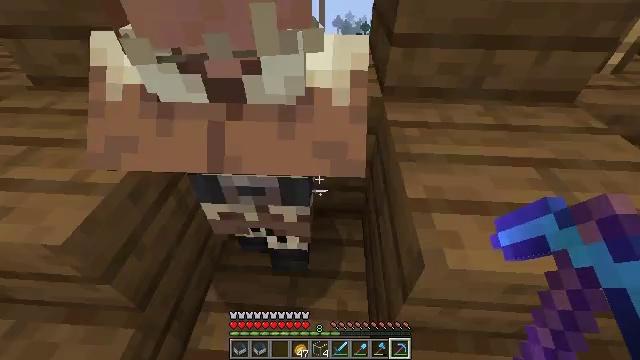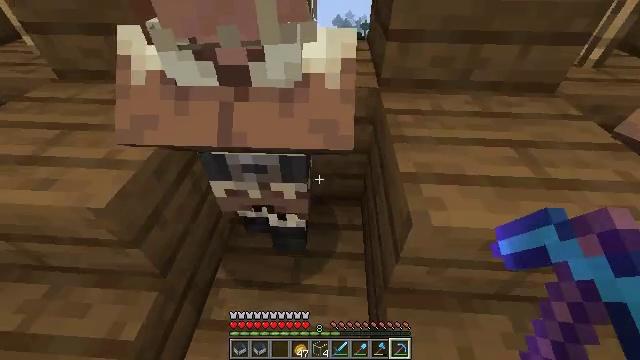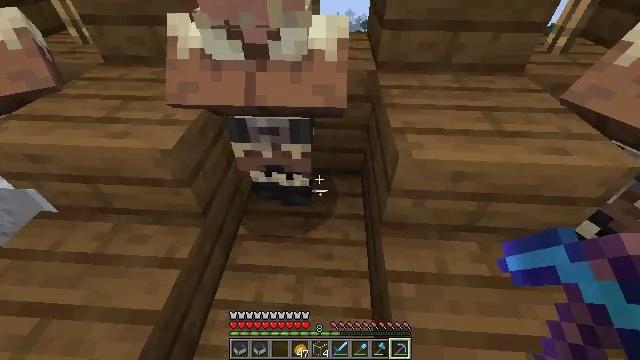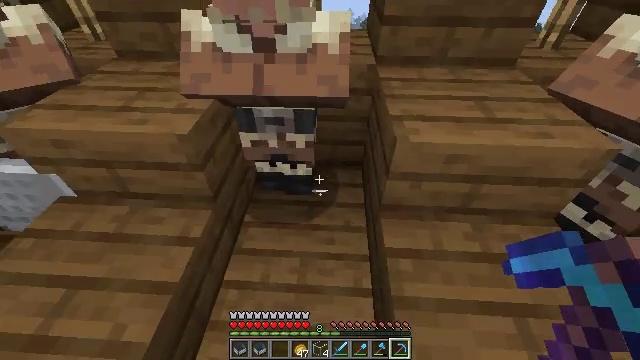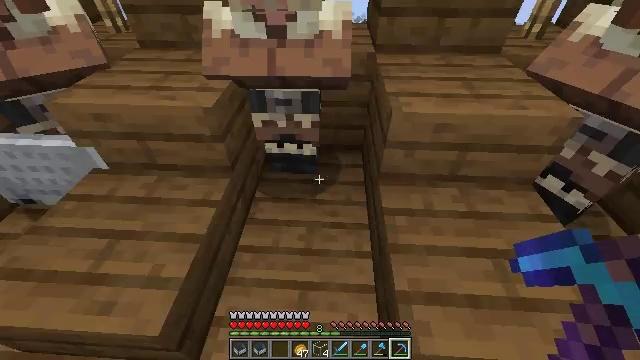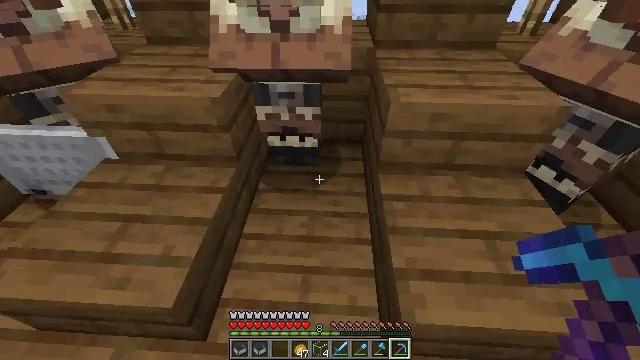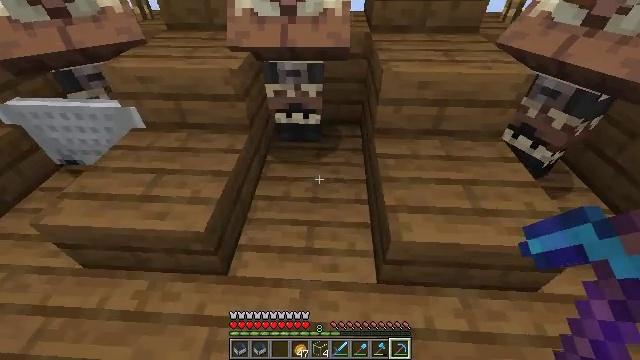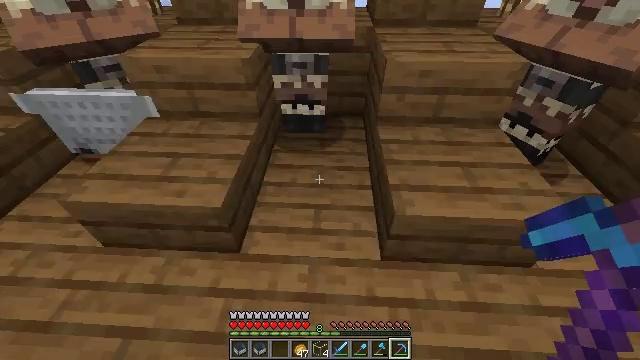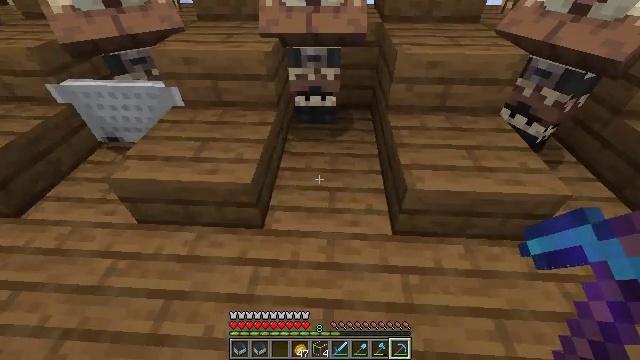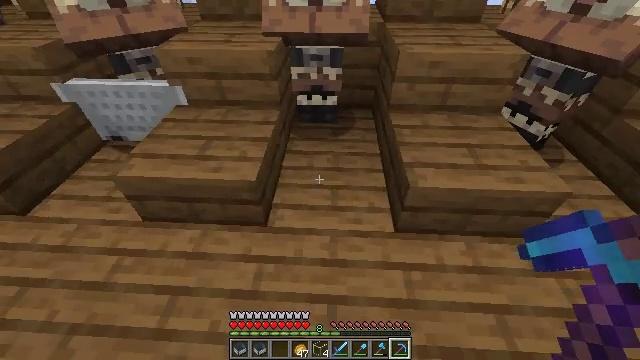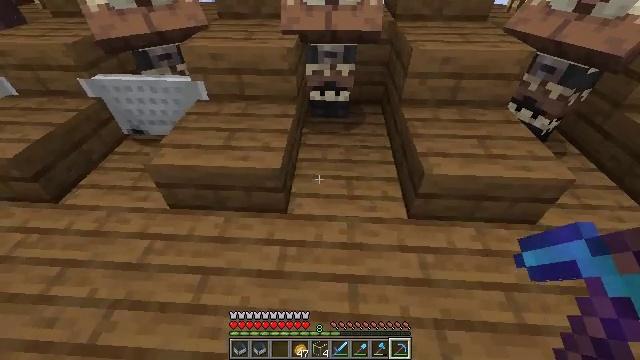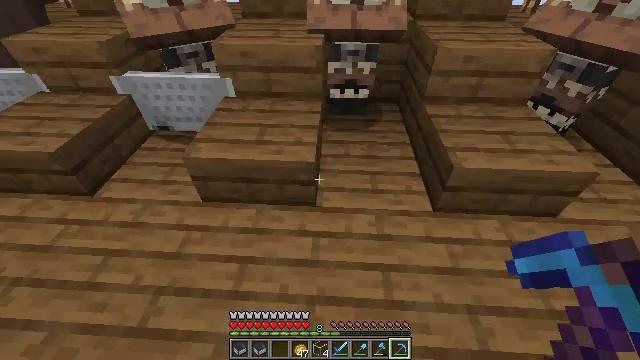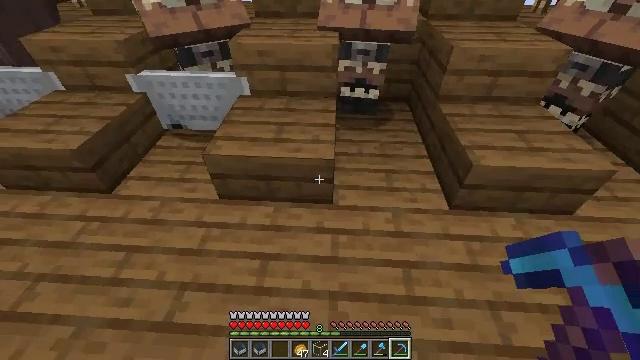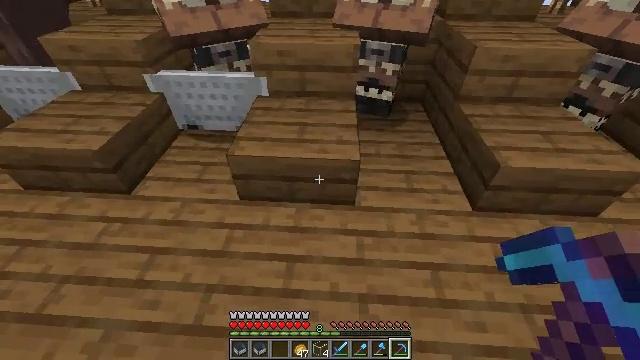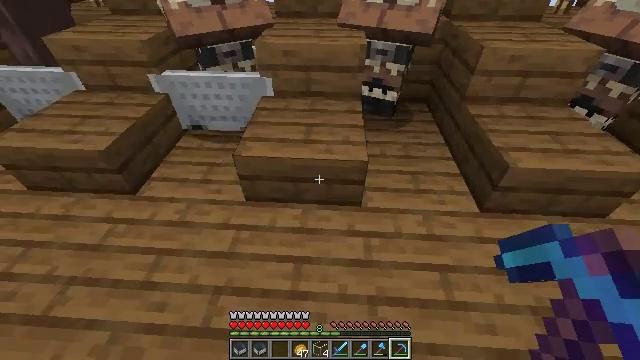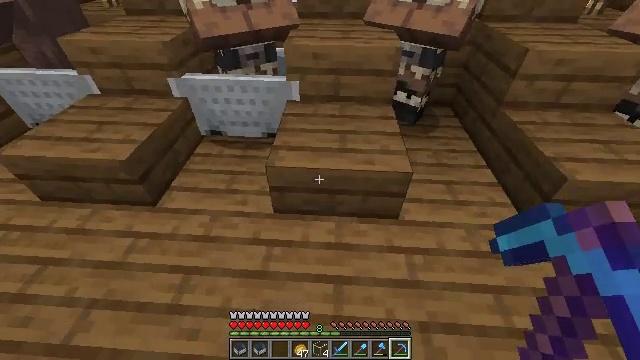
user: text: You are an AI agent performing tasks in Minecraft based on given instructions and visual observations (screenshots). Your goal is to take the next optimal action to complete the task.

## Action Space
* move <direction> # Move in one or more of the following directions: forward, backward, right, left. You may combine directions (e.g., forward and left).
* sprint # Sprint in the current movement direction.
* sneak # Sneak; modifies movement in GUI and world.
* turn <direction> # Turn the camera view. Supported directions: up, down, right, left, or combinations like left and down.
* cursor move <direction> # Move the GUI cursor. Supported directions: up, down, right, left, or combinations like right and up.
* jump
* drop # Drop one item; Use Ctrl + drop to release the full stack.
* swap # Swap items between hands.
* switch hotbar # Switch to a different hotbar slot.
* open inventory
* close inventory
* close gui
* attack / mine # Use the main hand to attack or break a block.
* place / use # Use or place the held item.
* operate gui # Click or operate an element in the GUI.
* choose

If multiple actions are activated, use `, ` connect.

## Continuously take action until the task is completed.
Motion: motion action
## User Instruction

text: Drop a spruce sign.
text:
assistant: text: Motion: move back
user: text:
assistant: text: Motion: move back
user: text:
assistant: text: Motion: move back
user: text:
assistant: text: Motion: move back
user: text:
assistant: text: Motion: move back
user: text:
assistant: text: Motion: move back
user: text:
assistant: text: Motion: move back and move left
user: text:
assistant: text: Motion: move back and move left
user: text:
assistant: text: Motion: move back and move left
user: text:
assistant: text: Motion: move left
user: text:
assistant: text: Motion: move left
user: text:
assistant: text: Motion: move left
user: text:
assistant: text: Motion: move forward and move left
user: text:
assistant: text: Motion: move forward and move left
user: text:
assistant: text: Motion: move forward and move left
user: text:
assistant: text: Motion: move forward and move left
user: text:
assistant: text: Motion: move forward and move left
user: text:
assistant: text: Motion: move forward and move left
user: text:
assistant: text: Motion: no_op
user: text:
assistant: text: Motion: no_op
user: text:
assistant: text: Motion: no_op
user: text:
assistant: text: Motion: no_op
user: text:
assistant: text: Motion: no_op
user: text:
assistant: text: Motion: move left
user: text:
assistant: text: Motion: move forward and move left
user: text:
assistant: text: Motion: move forward and move left
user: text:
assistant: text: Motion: no_op
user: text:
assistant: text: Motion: no_op
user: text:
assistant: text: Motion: turn down
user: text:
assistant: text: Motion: turn right and down